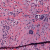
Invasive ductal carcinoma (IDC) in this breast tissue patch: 1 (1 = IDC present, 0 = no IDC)